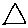
Label: triangle